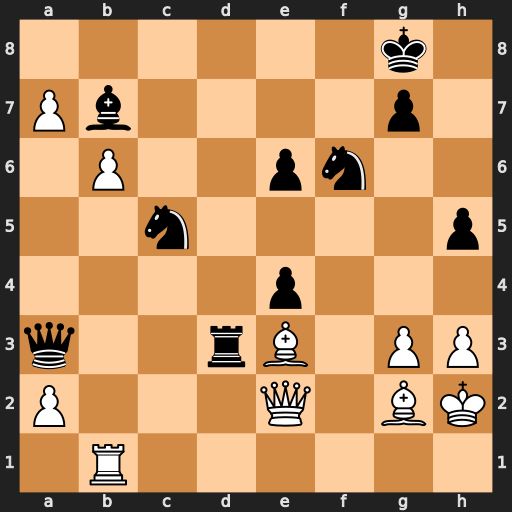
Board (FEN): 6k1/Pb4p1/1P2pn2/2n4p/4p3/q2rB1PP/P3Q1BK/1R6
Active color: w
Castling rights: -
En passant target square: -
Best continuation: Bxc5 Qxc5 Qxd3 exd3 Bxb7 Qc2+ Bg2 Qxb1 b7 Nd7 a8=Q+